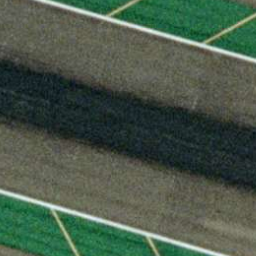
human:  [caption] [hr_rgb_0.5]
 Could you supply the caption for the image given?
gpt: It is a straight runway with some mark lines on it .

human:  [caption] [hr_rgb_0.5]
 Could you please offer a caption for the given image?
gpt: There are some mark lines on the straight runway .

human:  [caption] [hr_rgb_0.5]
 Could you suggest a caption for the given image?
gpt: A straight runway with some mark lines on it .

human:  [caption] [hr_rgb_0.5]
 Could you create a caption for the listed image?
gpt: It is a straight runway with some white mark lines on it .

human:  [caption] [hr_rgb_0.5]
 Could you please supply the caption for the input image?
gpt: A straight runway with some white mark lines on it .